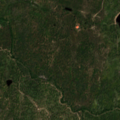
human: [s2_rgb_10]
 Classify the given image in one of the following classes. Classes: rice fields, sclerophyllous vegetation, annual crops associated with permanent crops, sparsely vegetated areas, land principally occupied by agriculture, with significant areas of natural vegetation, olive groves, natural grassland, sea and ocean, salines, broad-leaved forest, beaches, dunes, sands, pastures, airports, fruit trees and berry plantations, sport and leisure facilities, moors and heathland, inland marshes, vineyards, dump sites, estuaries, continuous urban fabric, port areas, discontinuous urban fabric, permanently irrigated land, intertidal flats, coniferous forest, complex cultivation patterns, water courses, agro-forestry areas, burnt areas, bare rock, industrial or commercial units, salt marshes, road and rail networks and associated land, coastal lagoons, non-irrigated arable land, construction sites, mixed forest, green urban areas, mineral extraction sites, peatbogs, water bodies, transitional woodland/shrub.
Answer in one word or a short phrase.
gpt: continuous urban fabric